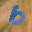
Label: 6